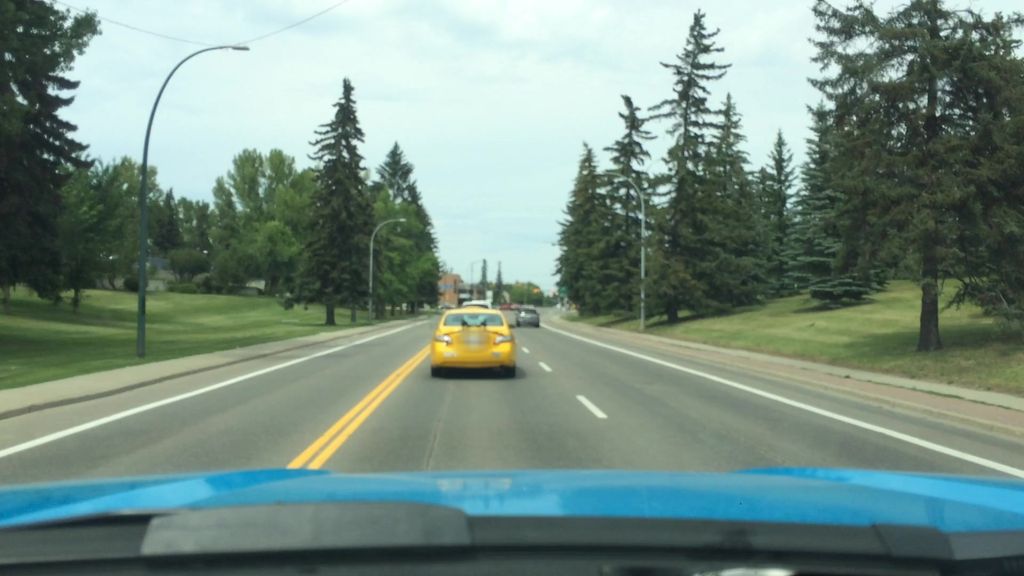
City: calgary